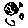
Label: moon